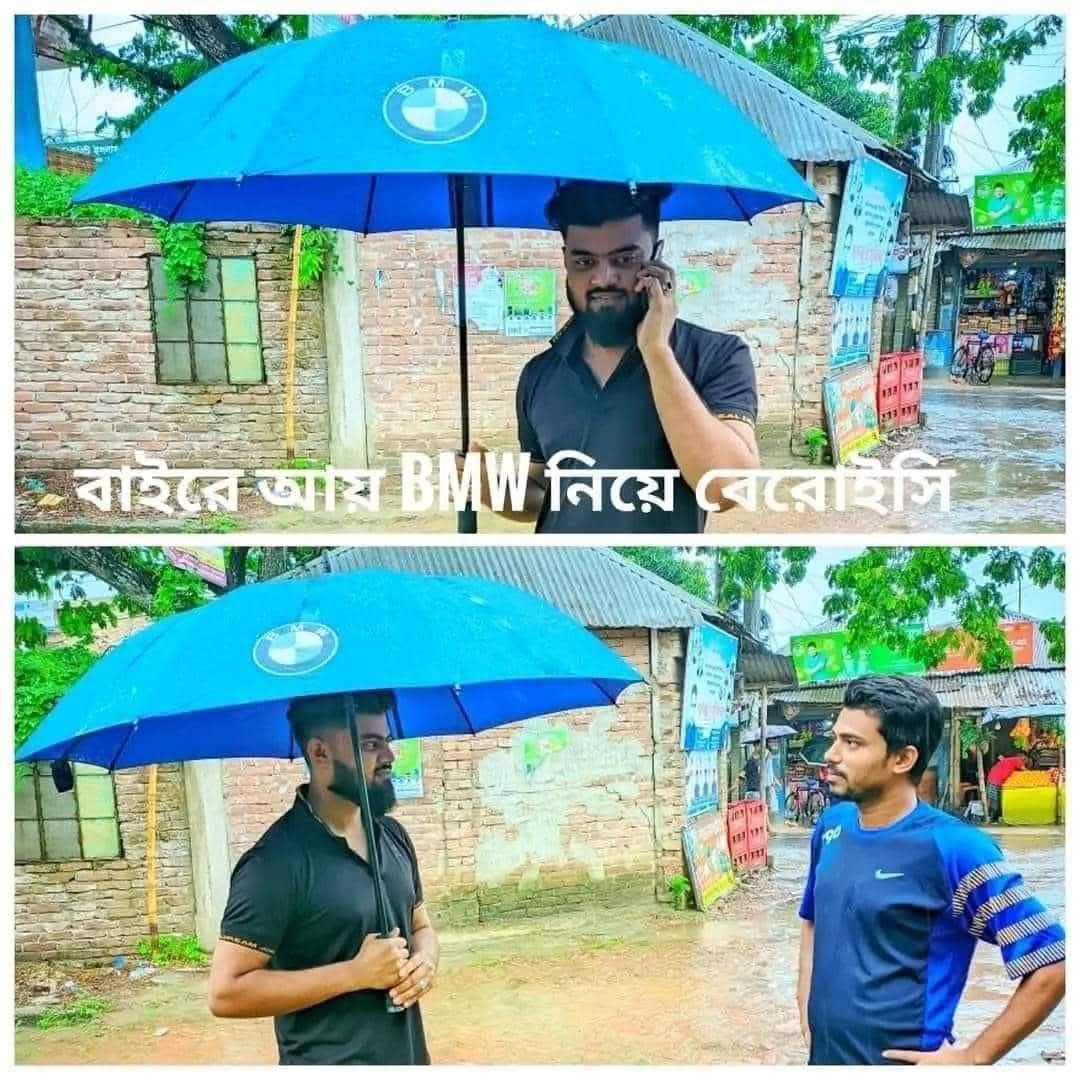
Text: বাইরে আয় BMW নিয়ে বেরোইসি
Label: Non Hate